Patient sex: F
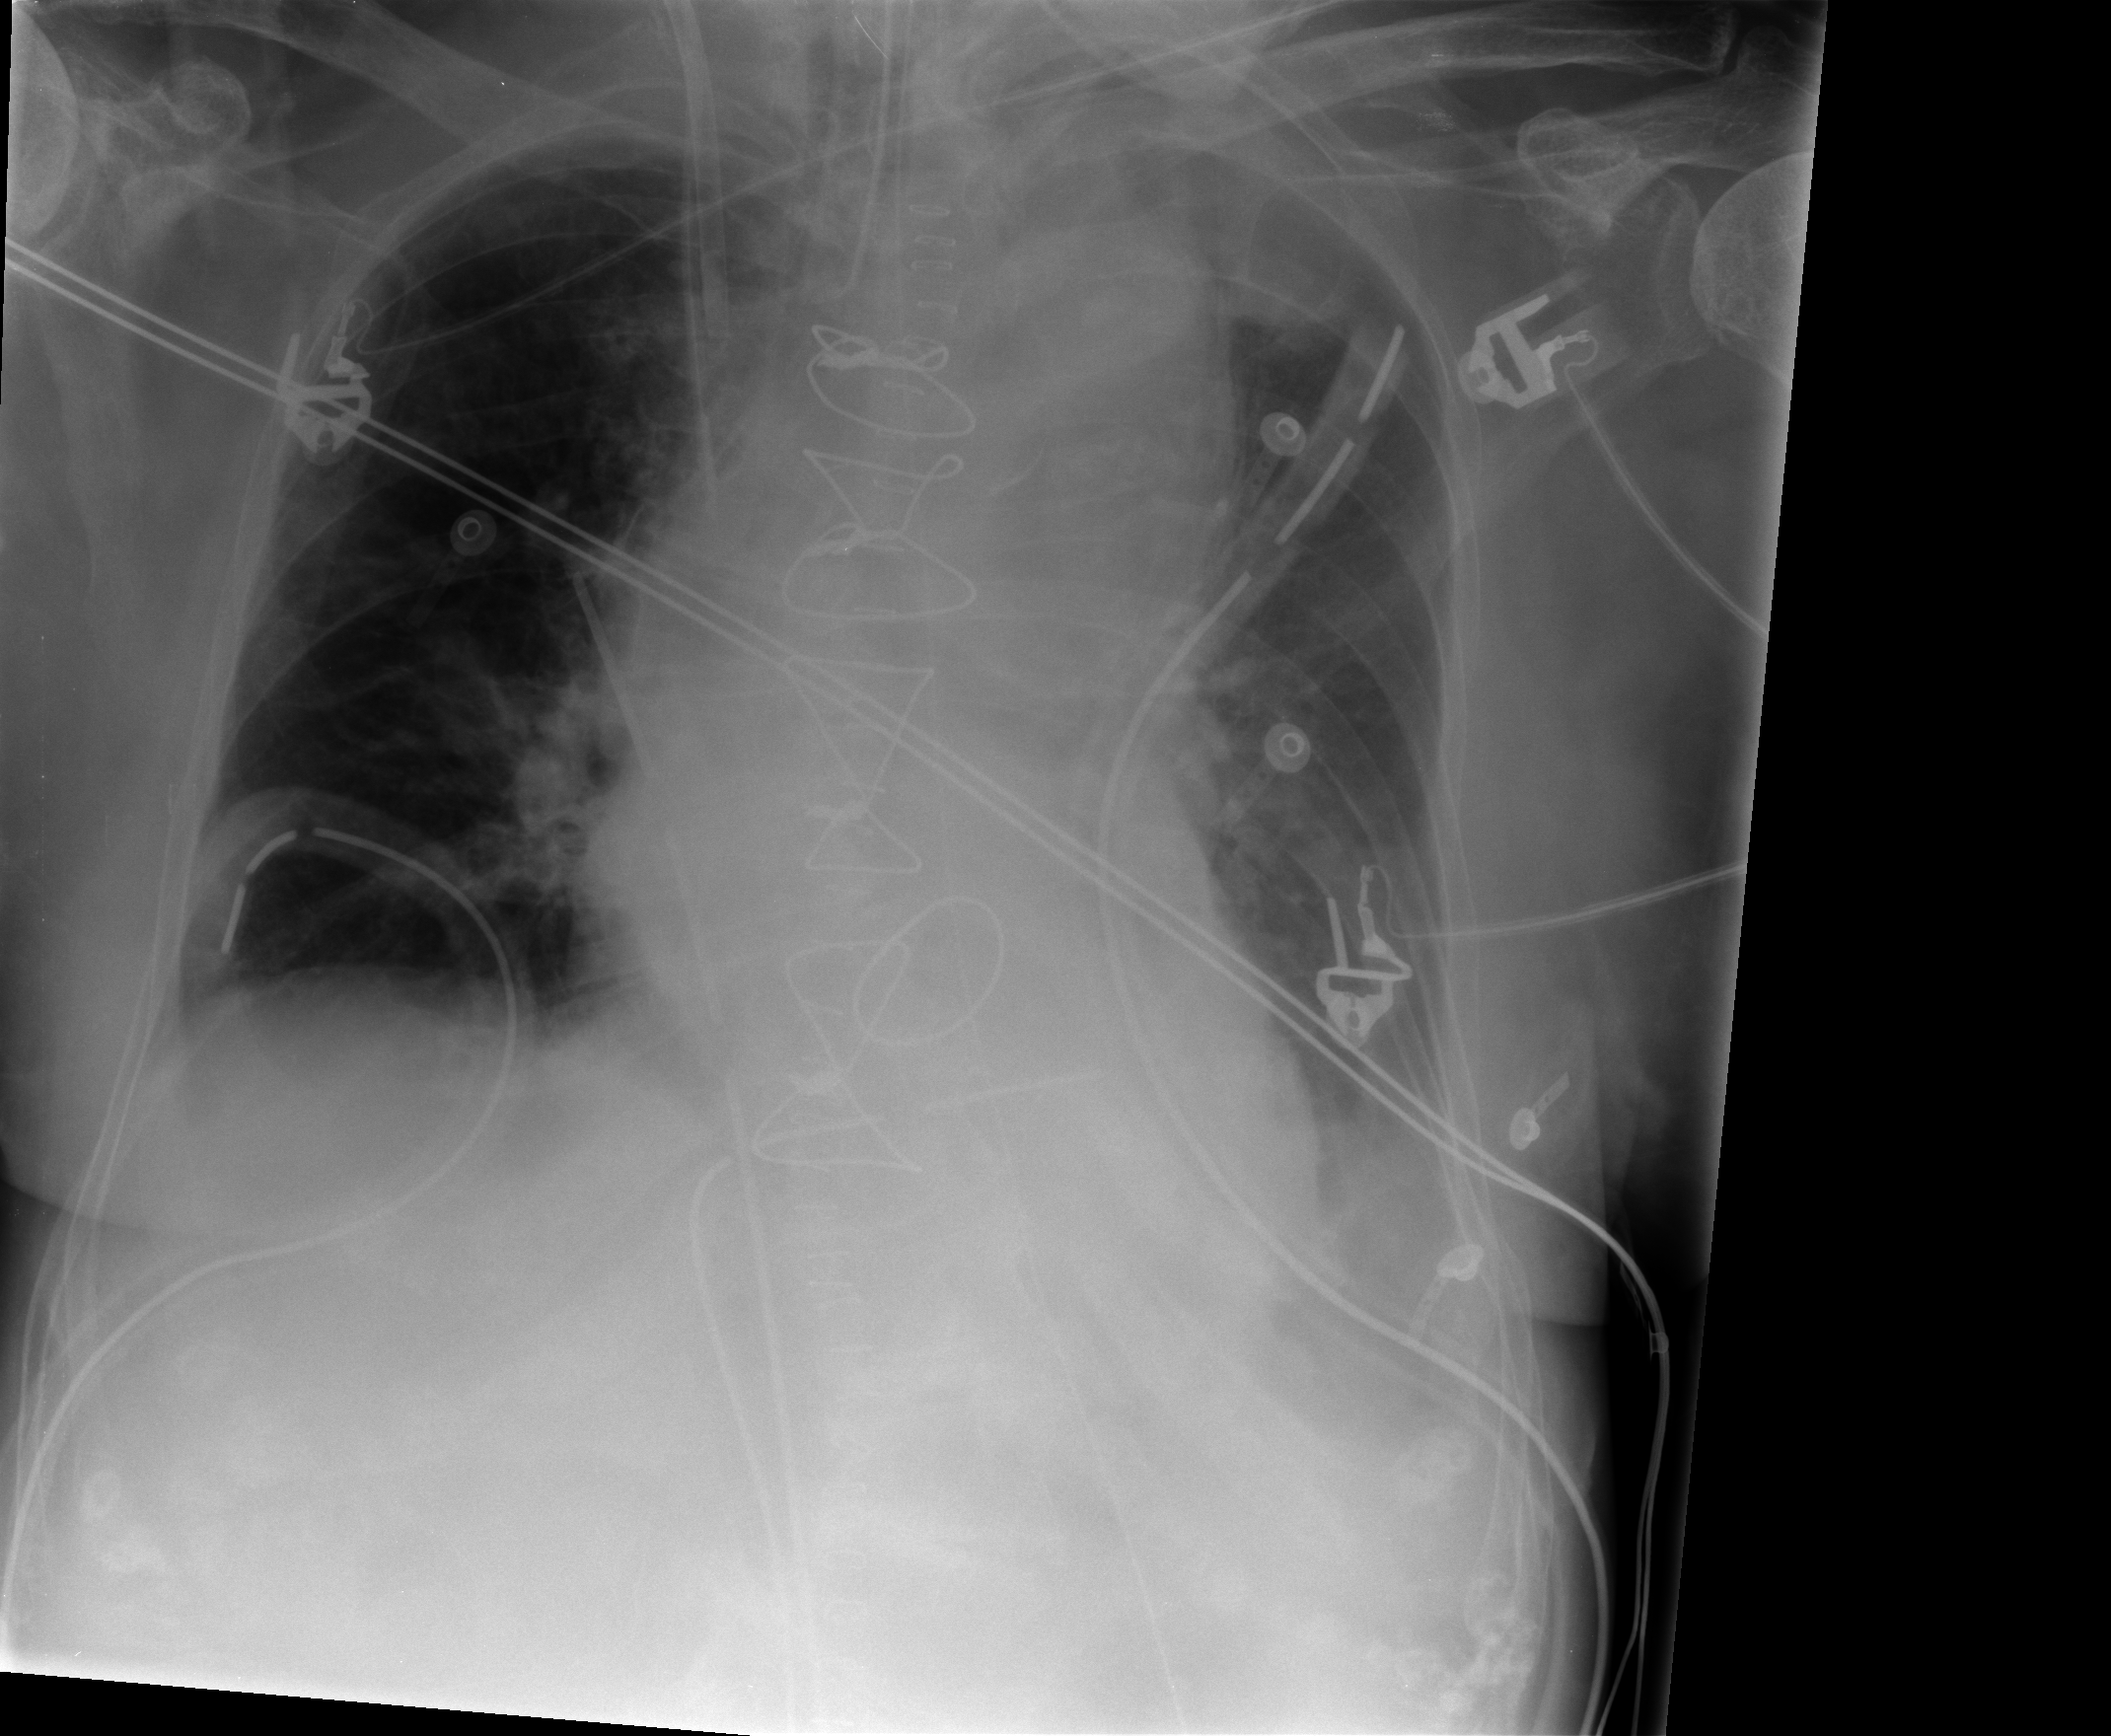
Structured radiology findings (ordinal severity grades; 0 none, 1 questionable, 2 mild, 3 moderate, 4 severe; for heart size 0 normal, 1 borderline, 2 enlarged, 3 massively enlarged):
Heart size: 0
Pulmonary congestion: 2
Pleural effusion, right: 1
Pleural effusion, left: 2
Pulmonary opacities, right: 0
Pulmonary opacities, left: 0
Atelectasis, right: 2
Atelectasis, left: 2